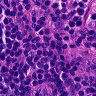
Metastatic tissue present: no